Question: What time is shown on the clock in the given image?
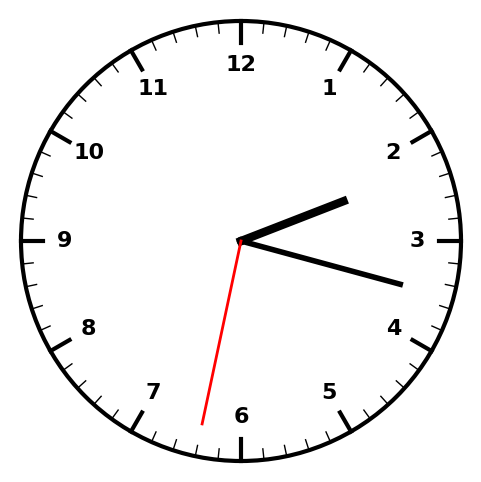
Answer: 02:17:32